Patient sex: M
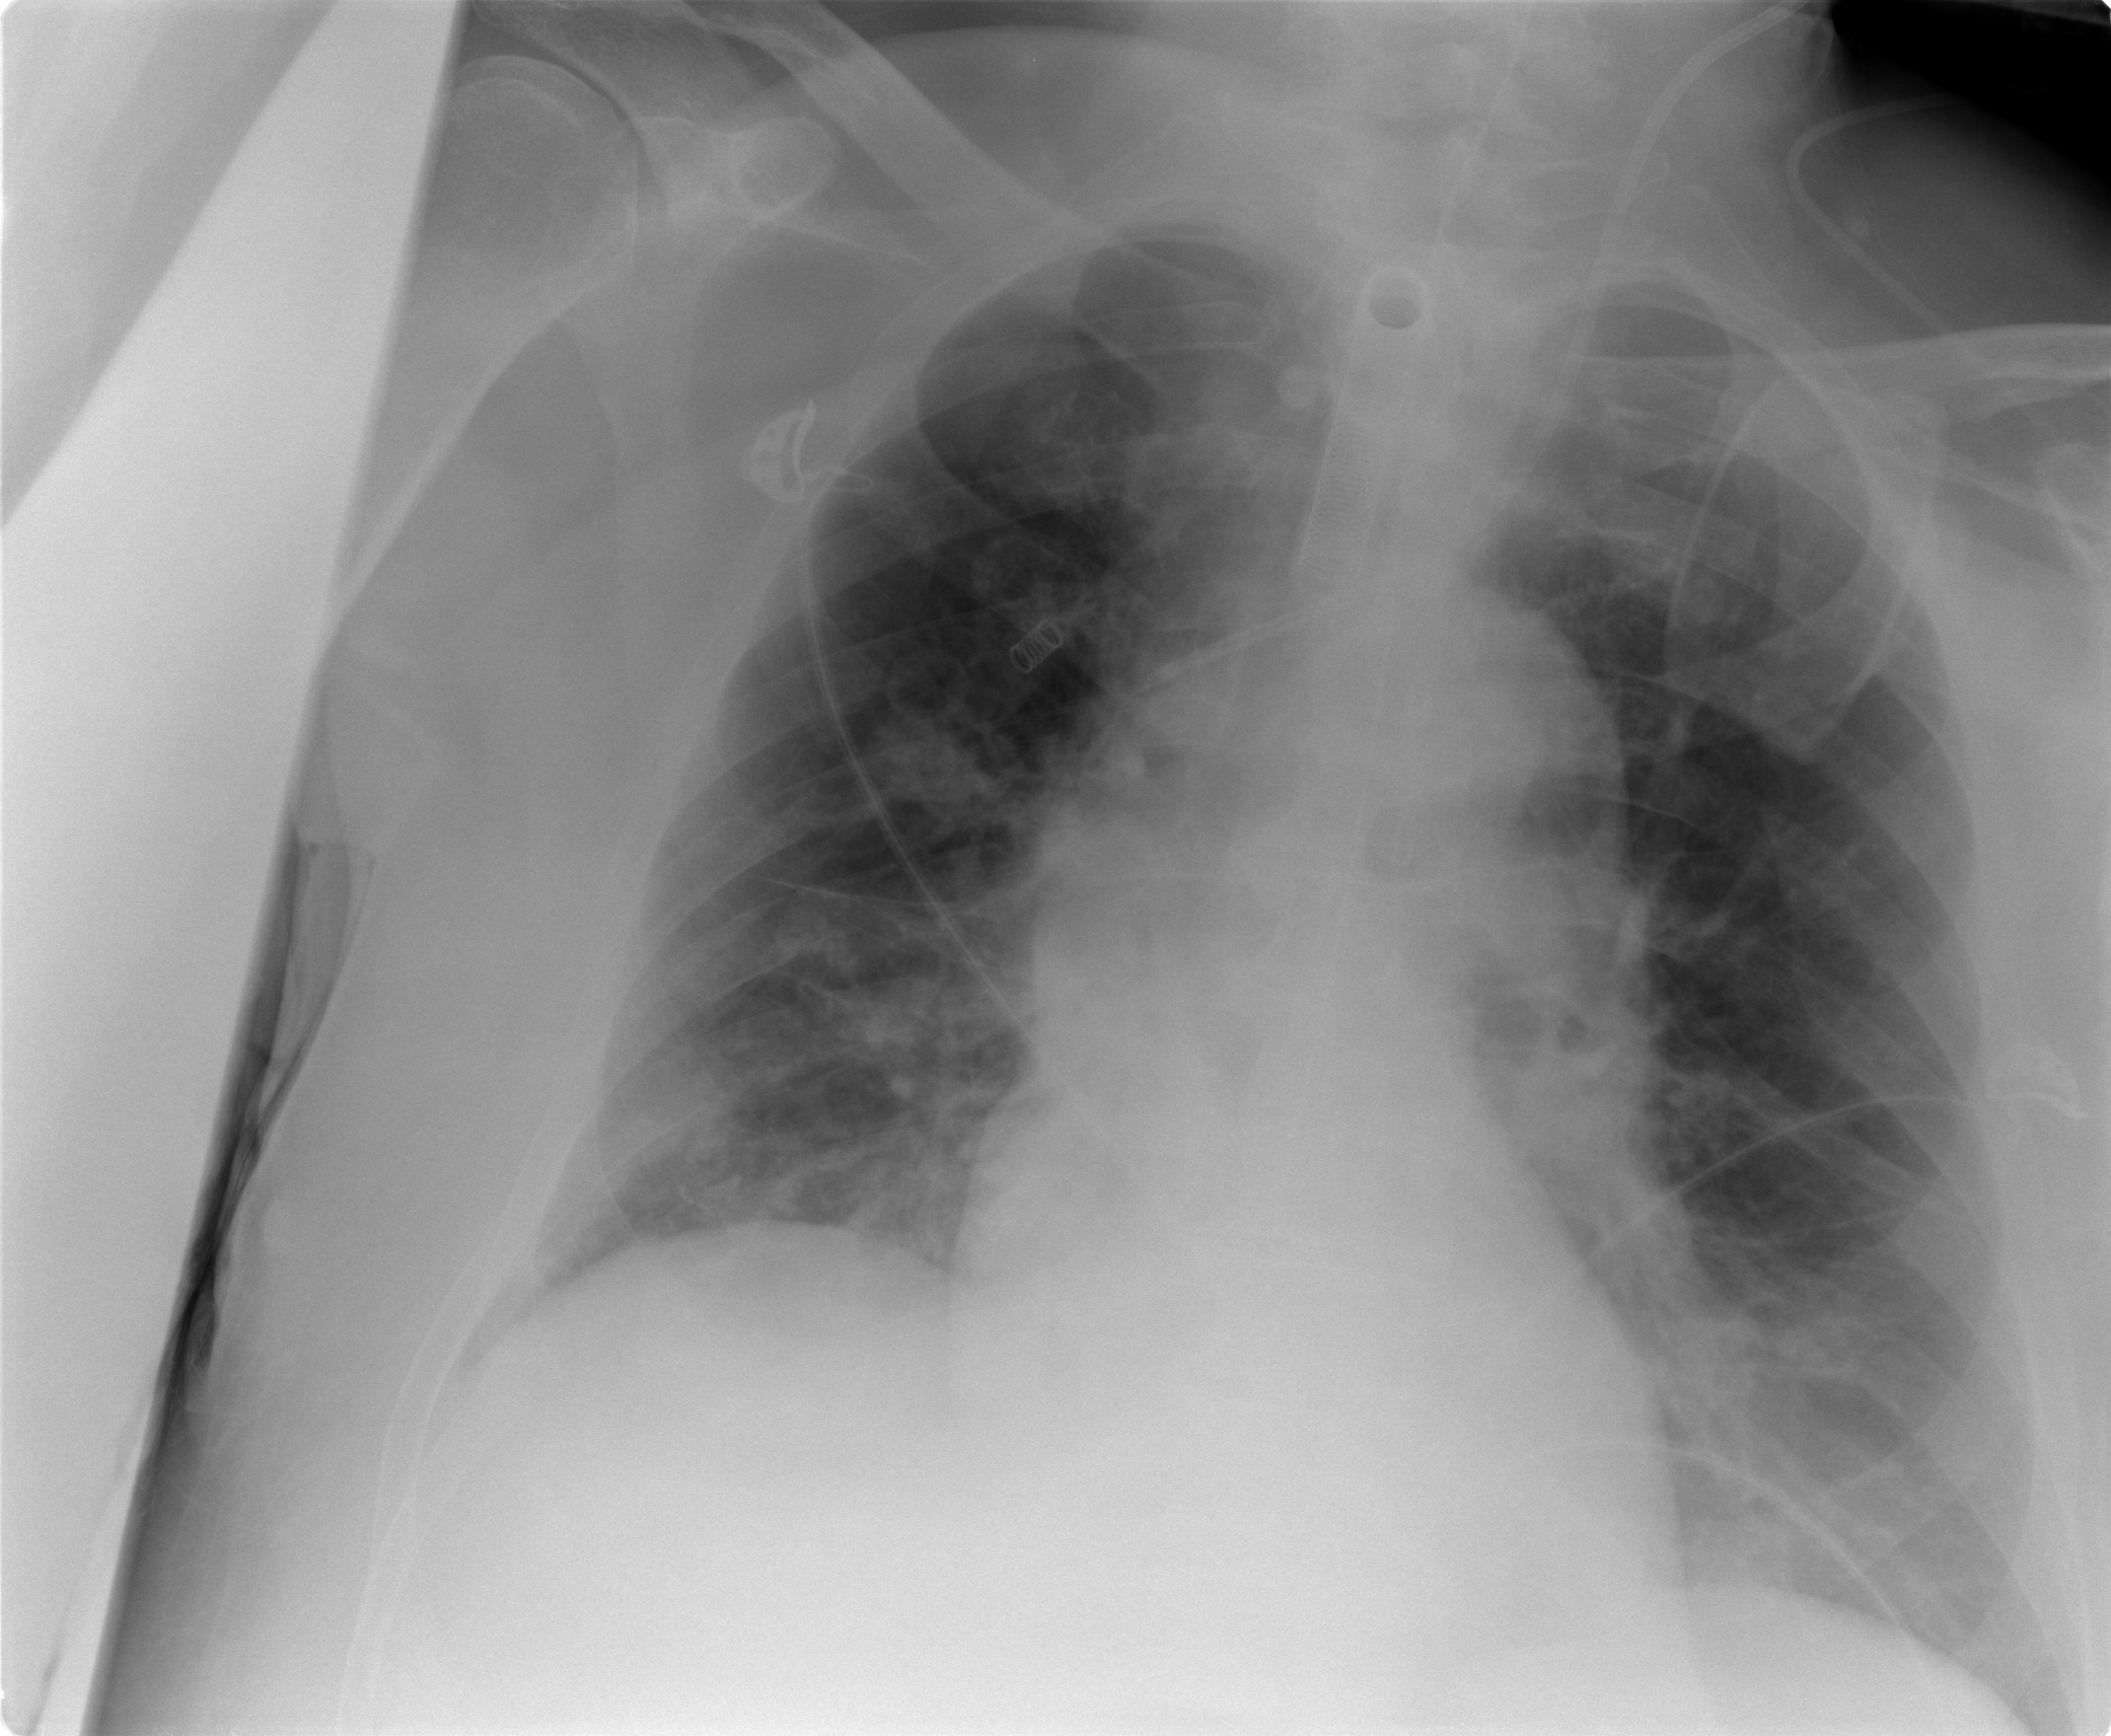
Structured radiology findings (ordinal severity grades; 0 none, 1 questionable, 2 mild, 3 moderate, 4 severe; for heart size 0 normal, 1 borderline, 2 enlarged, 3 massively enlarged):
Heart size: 0
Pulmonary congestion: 1
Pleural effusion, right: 1
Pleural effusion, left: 1
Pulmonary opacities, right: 1
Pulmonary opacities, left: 1
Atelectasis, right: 2
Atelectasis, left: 2